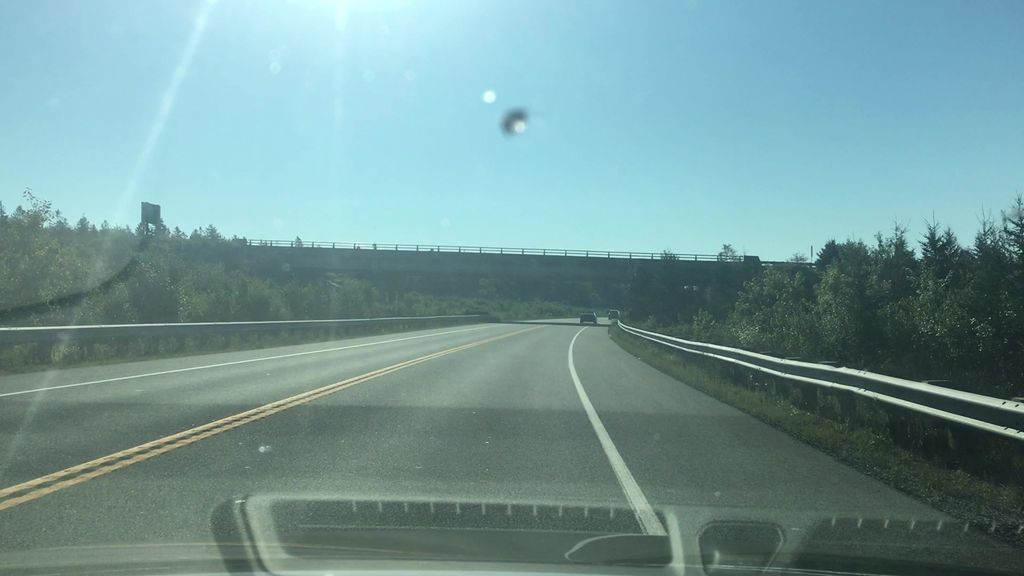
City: halifax